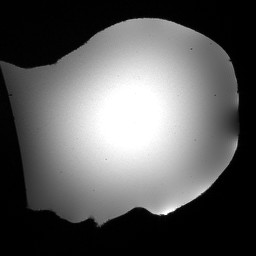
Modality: T1w
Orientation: sagittal
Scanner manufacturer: siemens
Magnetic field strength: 3 T
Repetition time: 2.53 s
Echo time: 0.00169 s